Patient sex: F
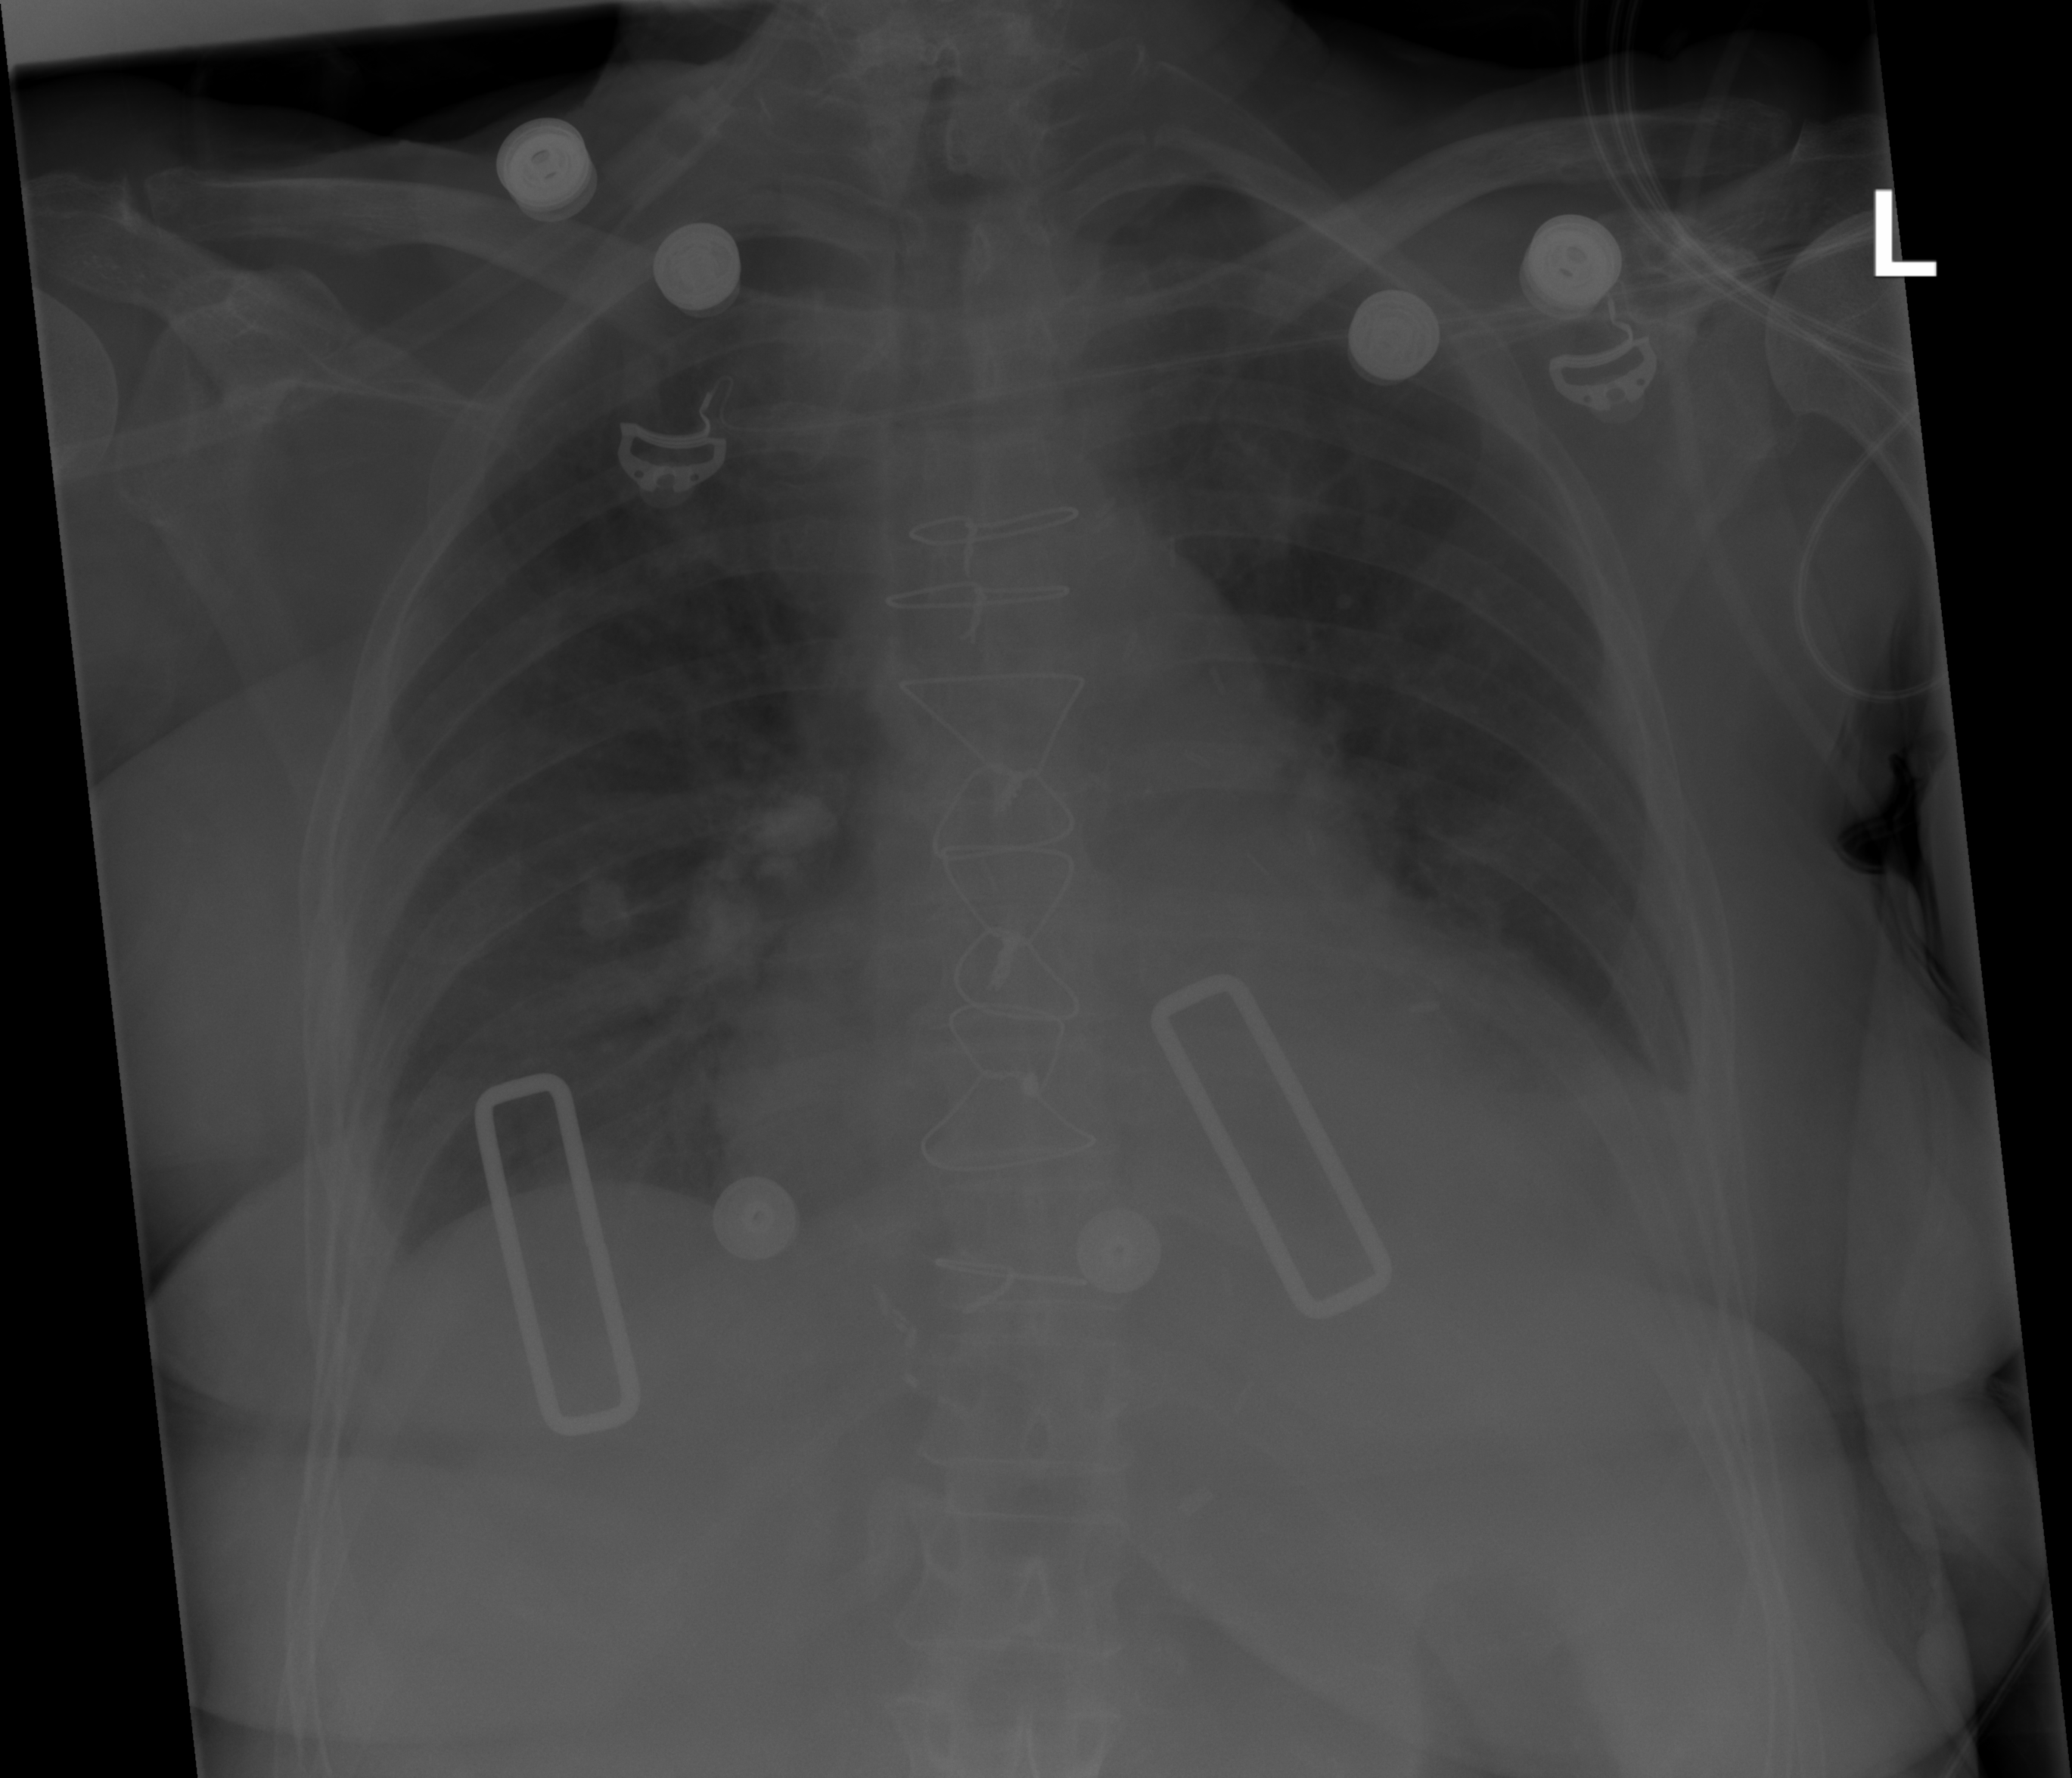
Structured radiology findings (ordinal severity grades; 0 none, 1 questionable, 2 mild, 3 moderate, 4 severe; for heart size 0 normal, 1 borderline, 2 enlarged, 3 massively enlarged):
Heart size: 2
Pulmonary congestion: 0
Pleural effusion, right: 0
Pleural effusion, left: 2
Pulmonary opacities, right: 0
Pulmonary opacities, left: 0
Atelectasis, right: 0
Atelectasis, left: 2